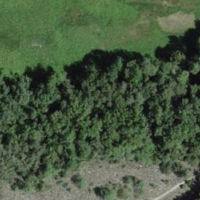
EUNIS habitat code: 43
Species observed at this site:
Neottia nidus-avis
Melitaea didyma
Chorthippus brunneus